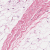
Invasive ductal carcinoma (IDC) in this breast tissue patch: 0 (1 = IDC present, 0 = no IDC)